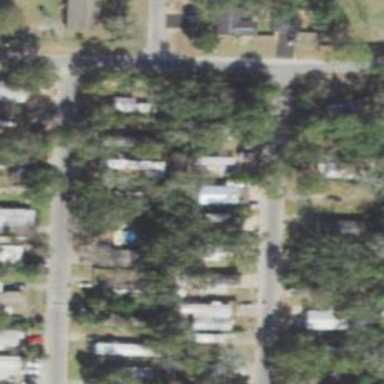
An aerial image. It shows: Residential area known as trailer park.